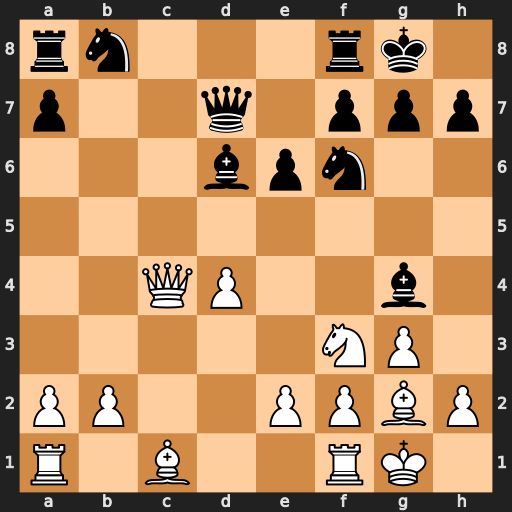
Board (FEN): rn3rk1/p2q1ppp/3bpn2/8/2QP2b1/5NP1/PP2PPBP/R1B2RK1
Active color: w
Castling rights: -
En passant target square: -
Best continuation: Ne5 Bxe5 dxe5 Bxe2 Qxe2